Interaction volume radius: 5 \u00c5
Interaction volume height: 15 \u00c5
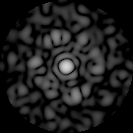
Disorder parameter: 0.8376